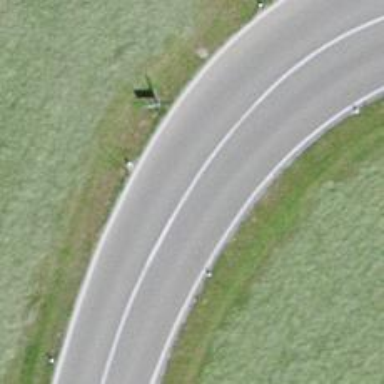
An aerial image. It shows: Tertiary road with asphalt surface.